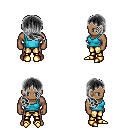
a pixel art fantasy rpg character, male body template, human, dark skin, teal pirate shirt, gold greaves, gray right-swept hairstyle, gold boots, four views (front, back, left, right), 2x2 character sprite sheet, small pixel art, hard edges, no anti-aliasing